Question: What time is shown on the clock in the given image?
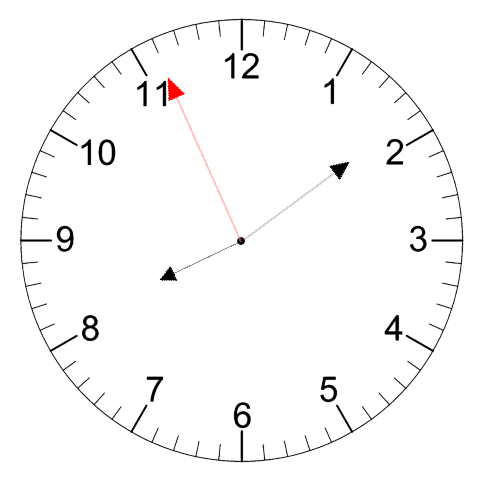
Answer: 08:08:56